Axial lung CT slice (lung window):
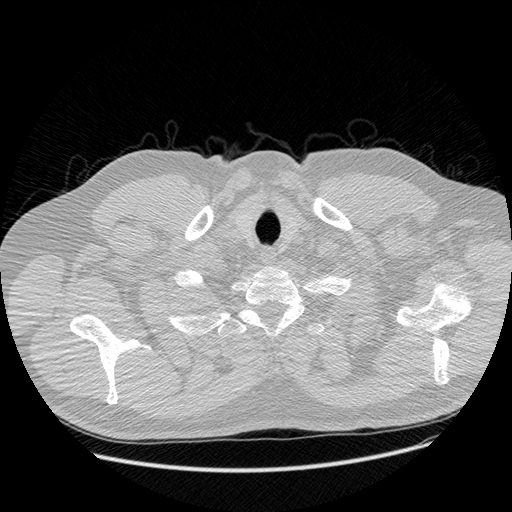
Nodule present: no